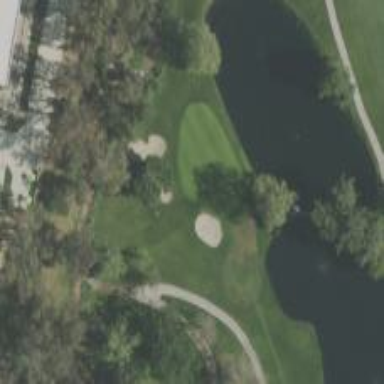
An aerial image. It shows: Golf hole.